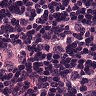
Metastatic tissue present: no